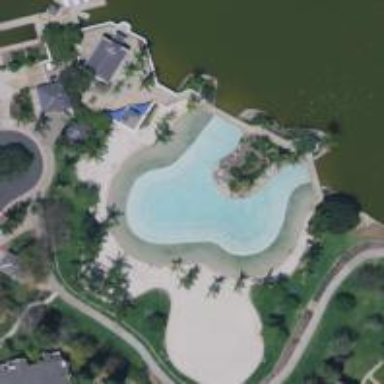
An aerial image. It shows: Swimming pool located in leisure land.